Question:
Just like the picture, I'd like to convert between the encoded UTF-8 String and Native String in Java.
Would anyone some suggestions? Thanks a lot!
ps.
For example,
'''
String a = "&#x8FD9;&#x662F;&#x4E00;&#x4E2A;&#x4F8B;&#x5B50;,this is a example";
String b = null;
// block A: processing a, and let b = "Zhe Shi Yi Ge Li Zi ,this is a example"
'''
How to implement the "block A"?
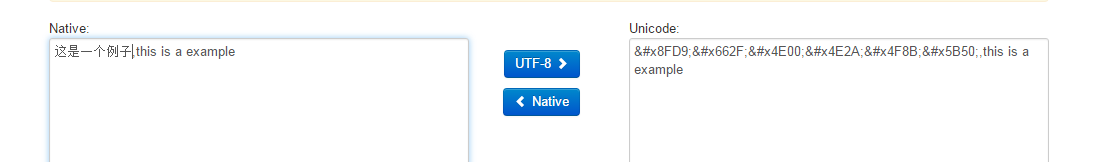
Answer: <URL> is what you want. Depending on where your original string came from, one of the HTML variants may be more appropriate.
Use like so:
'''
String a = "&#x8FD9;&#x662F;&#x4E00;&#x4E2A;&#x4F8B;&#x5B50;,this is a example";
String b = StringEscapeUtils.unescapeXml(a);
// block A: processing a, and let b = "Zhe Shi Yi Ge Li Zi ,this is a example"
System.out.println(a);
System.out.println(b);
'''
Output:
'''
&#x8FD9;&#x662F;&#x4E00;&#x4E2A;&#x4F8B;&#x5B50;,this is a example
Zhe Shi Yi Ge Li Zi ,this is a example
'''
There are methods for converting the other way also.